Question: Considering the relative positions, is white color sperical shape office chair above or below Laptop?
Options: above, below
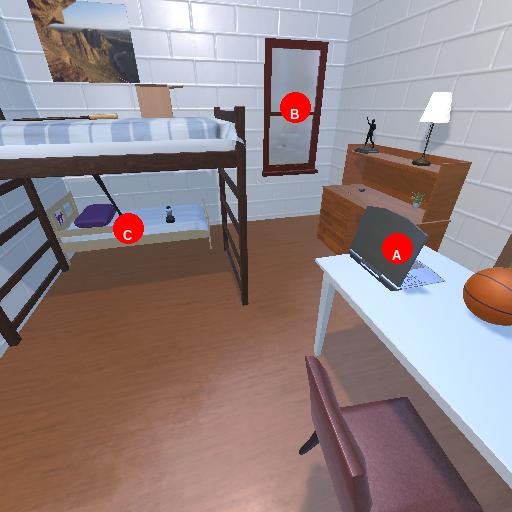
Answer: above